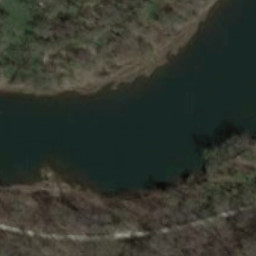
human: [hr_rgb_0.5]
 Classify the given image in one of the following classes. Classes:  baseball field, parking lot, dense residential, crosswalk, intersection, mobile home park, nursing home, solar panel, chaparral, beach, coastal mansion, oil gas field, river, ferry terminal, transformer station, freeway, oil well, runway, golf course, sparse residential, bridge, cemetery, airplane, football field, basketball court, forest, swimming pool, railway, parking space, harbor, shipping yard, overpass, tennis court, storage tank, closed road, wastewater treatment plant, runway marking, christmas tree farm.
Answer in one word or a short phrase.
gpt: river